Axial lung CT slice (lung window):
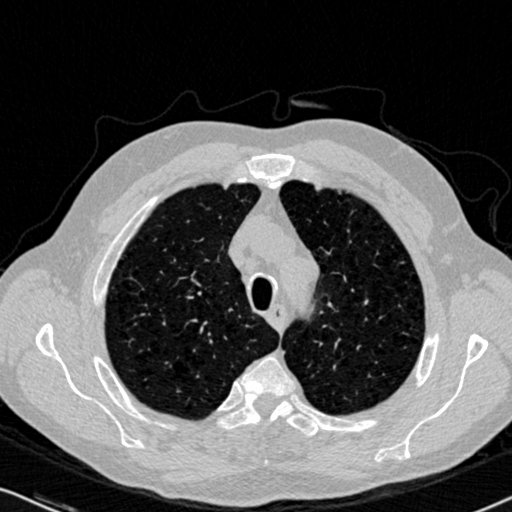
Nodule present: no